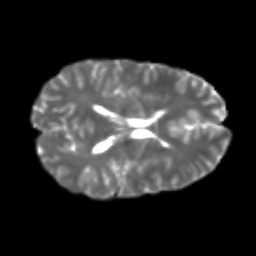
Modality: T2w
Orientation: axial
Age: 24
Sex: male
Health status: healthy
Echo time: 0.074 s